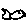
Label: fish